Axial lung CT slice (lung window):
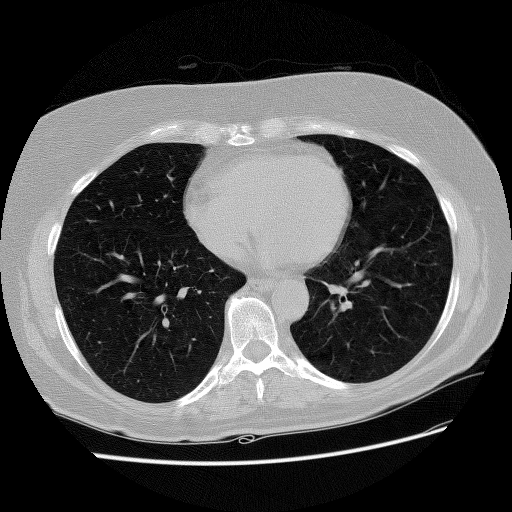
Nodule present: no